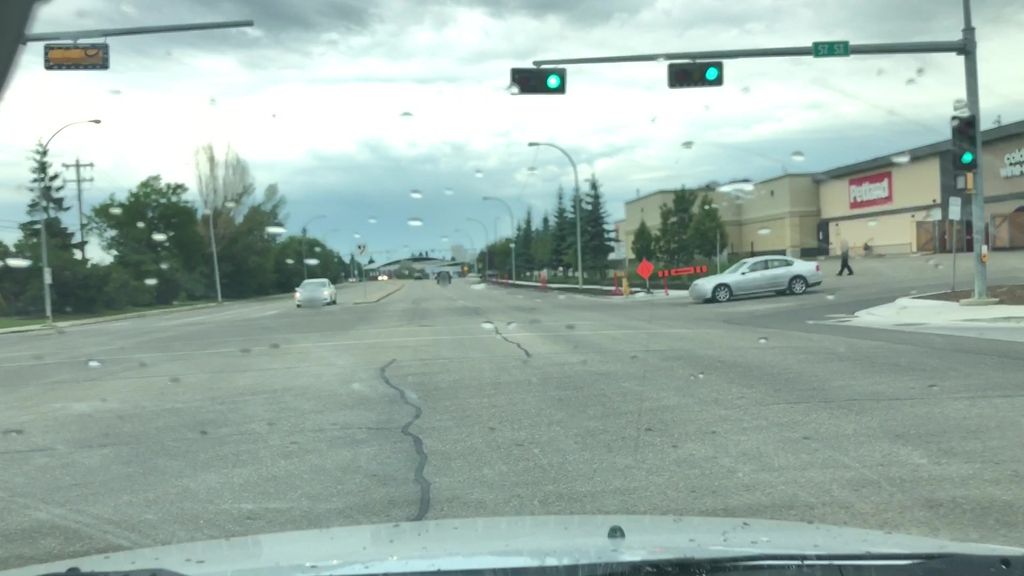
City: edmonton